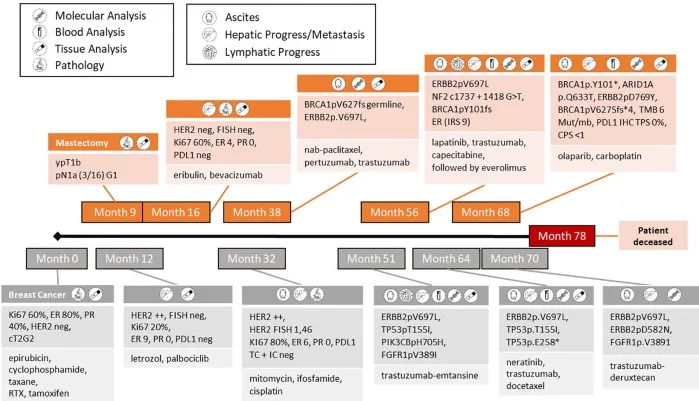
Timeline of disease progression including applied theranostics together with findings of clinical relevance and subsequent treatments.
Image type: chart (chart)